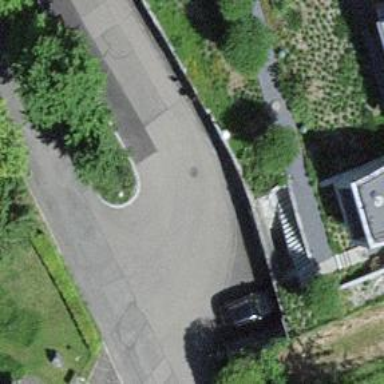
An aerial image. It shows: Retaining wall.